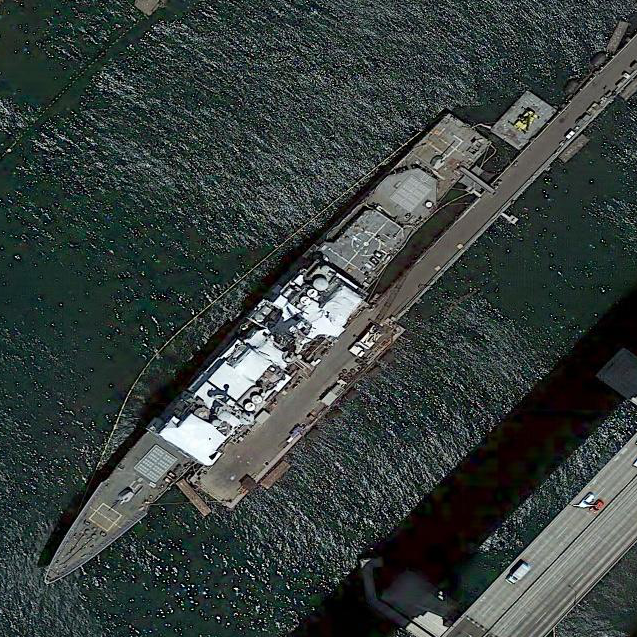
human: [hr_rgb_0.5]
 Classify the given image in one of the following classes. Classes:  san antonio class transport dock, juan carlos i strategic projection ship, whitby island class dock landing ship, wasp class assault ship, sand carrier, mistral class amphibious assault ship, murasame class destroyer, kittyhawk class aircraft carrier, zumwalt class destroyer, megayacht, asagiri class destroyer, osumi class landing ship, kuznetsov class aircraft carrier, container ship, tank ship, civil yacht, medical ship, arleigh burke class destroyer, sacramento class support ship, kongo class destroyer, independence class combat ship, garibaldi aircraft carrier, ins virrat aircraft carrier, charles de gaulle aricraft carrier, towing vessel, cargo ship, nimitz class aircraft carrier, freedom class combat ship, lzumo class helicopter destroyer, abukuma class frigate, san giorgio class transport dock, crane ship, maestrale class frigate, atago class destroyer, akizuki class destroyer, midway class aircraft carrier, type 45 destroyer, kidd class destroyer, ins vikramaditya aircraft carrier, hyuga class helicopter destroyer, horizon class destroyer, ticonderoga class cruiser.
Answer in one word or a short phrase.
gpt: Ticonderoga class cruiser